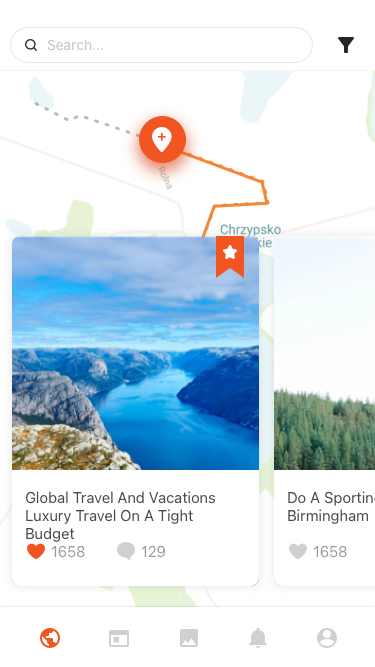
Text in this UI design:
1658
129
Global Travel And Vacations Luxury Travel On A Tight Budget
1658
Do A Sporting Stag Do In Birmingham